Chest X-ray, AP view. Patient: 61 years old, sex M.
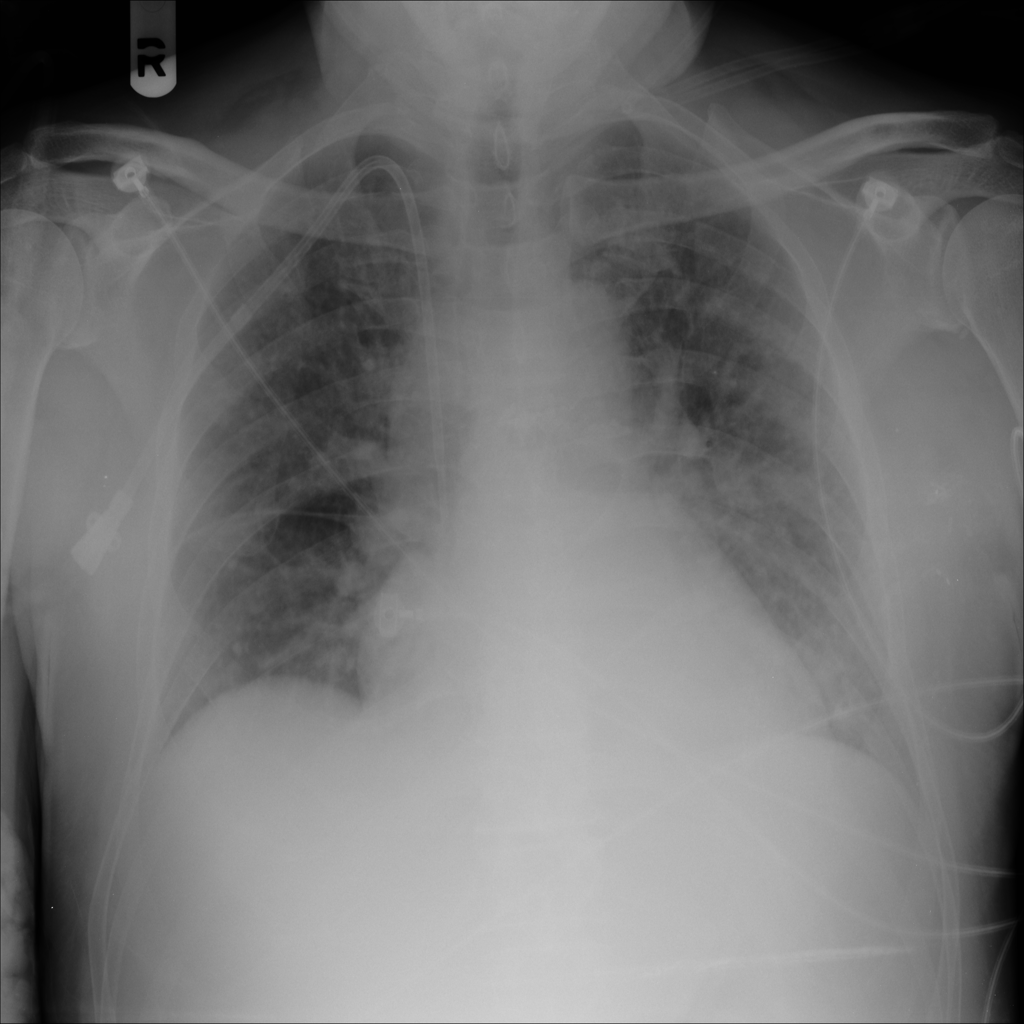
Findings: Infiltration, Nodule